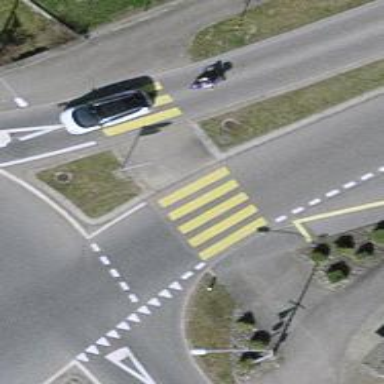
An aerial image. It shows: Uncontrolled zebra crossing with central island. The crossing is marked with zebra stripes.